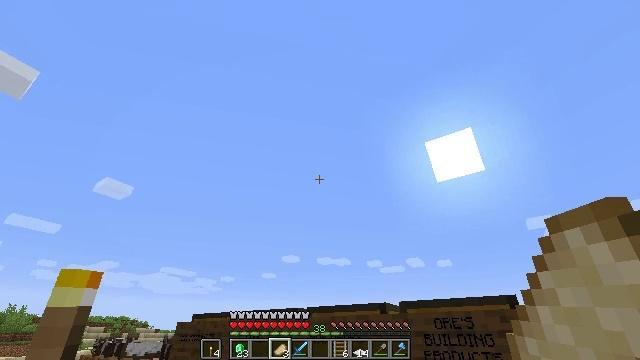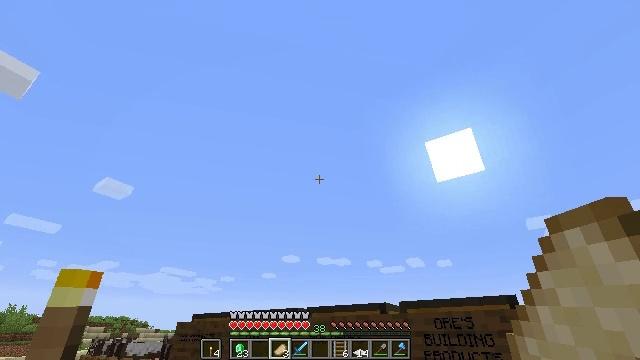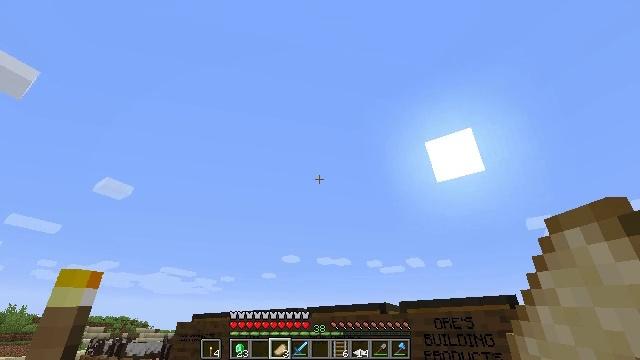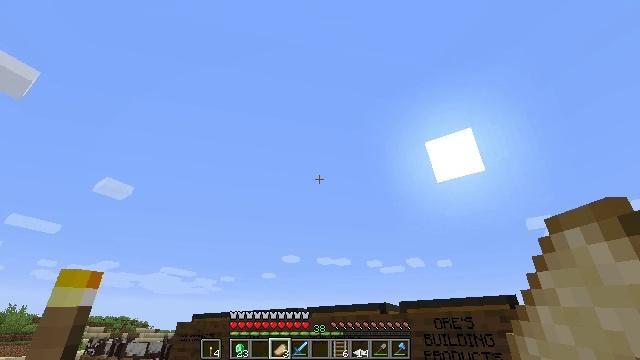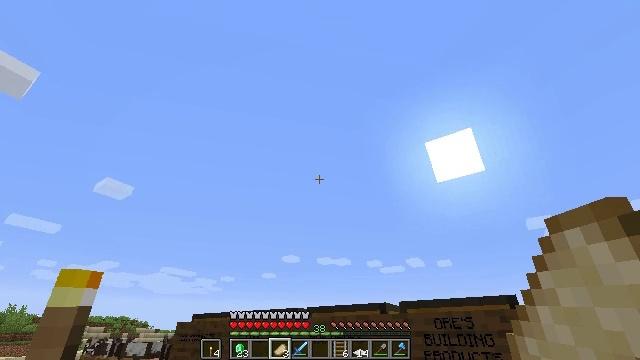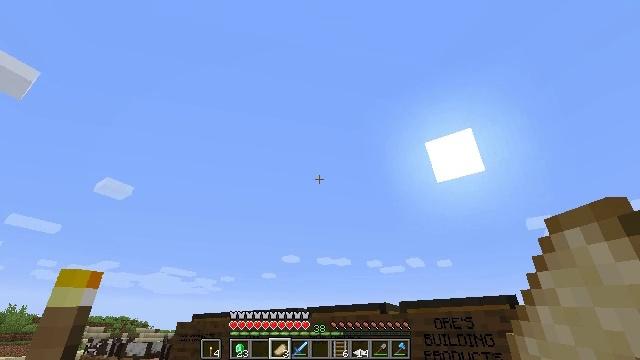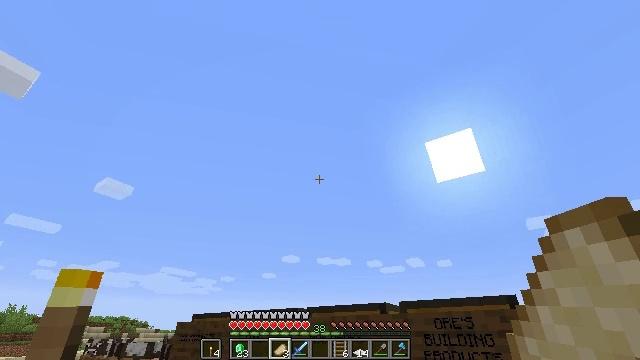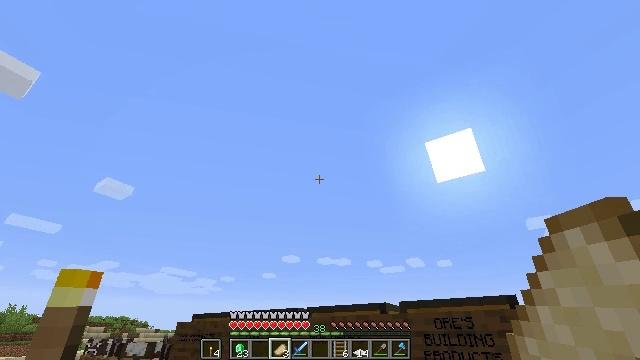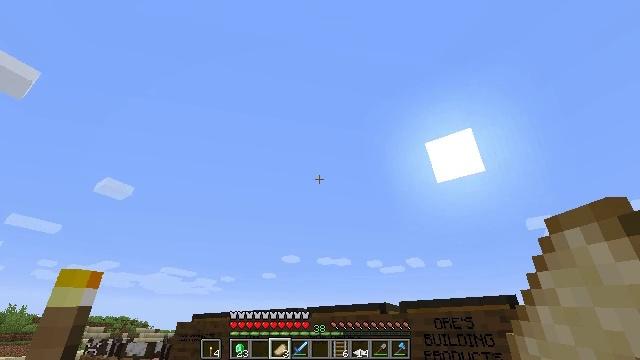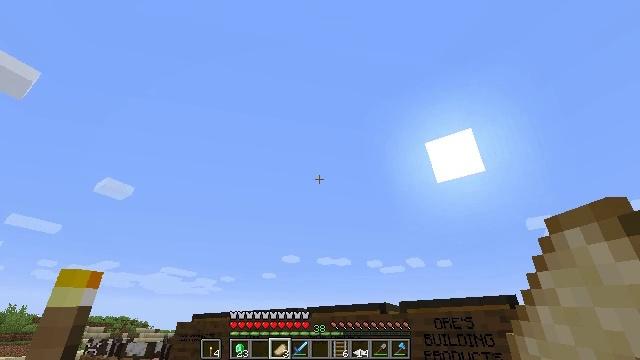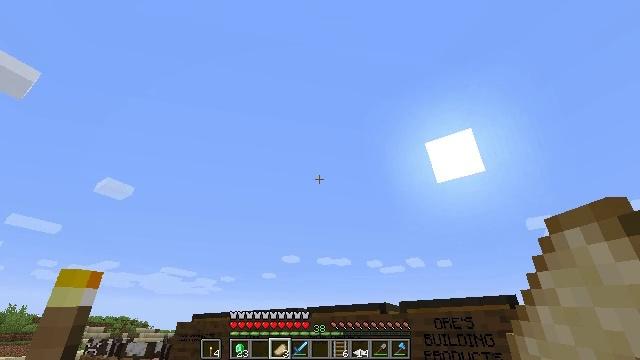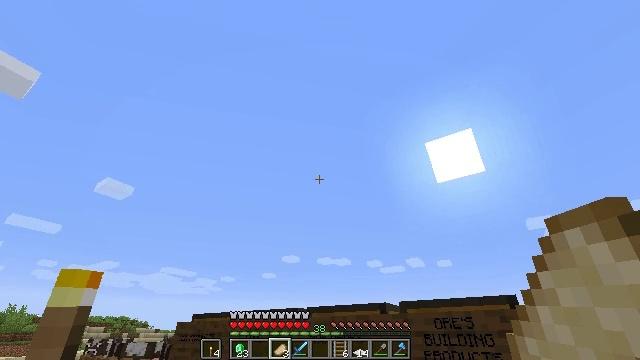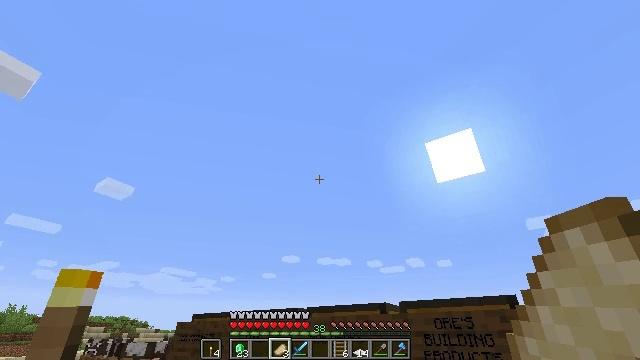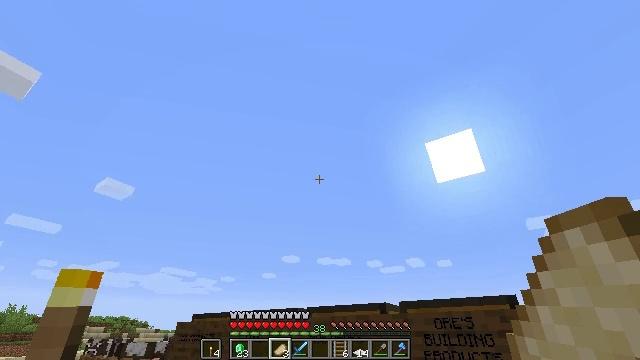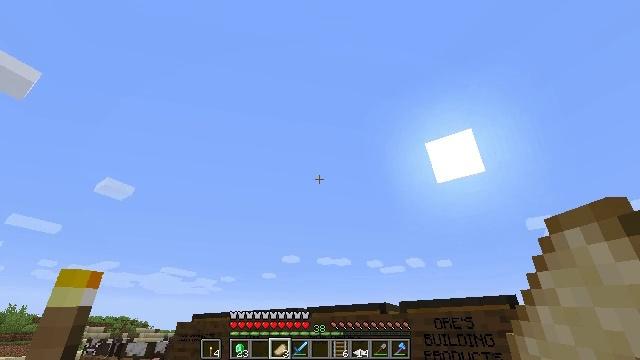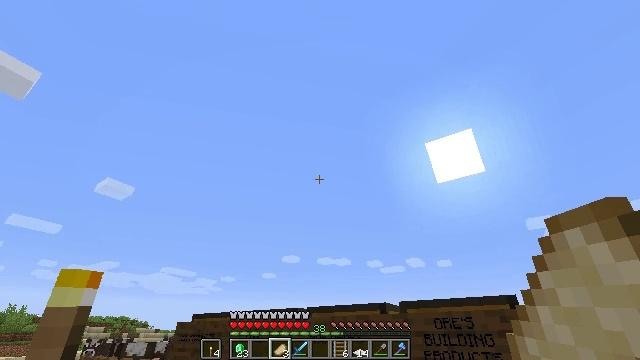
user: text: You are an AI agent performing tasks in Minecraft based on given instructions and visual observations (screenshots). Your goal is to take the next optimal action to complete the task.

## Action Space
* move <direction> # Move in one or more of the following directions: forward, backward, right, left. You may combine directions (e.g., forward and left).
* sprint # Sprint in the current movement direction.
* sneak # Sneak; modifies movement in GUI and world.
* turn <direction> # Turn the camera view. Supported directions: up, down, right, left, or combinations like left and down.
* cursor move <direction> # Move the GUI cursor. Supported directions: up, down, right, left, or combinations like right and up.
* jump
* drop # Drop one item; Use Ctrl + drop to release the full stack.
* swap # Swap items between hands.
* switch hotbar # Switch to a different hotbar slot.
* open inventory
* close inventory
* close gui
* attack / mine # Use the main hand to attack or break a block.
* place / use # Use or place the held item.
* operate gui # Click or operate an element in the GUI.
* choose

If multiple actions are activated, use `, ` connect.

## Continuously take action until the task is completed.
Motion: motion action
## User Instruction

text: Mine the blast furnace.
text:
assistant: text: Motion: use / place
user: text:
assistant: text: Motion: use / place
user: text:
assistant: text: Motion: use / place
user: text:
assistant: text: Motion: use / place
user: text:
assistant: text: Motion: use / place
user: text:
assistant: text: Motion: use / place
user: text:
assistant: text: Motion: use / place
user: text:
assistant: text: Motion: use / place
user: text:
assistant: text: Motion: use / place
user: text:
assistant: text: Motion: use / place
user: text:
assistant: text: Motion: use / place
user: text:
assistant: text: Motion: use / place
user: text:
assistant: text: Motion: use / place
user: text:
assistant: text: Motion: use / place
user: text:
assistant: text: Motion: use / place
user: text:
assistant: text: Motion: use / place
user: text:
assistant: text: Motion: use / place
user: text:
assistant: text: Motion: use / place
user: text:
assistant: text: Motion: use / place
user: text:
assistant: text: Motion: use / place
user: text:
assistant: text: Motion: use / place
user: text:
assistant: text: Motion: use / place
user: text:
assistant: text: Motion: use / place
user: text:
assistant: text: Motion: use / place
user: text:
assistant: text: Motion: use / place
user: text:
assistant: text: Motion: use / place
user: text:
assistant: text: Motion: use / place
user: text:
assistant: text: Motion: use / place
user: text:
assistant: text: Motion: use / place
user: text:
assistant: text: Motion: use / place